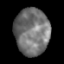
Tissue: lung
Cell type: Epithelial cells
Senescence score: 0.2329
Nuclear area (px): 1582
Mean DAPI intensity: 115.561